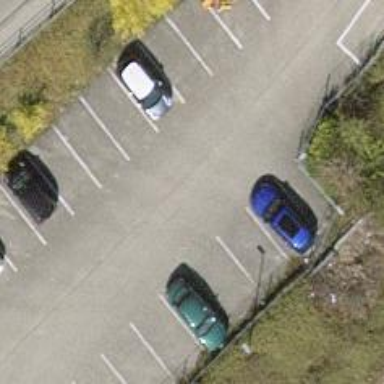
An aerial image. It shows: Road serving as parking aisle.